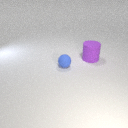
large purple rubber cylinder to the right of small blue rubber sphere